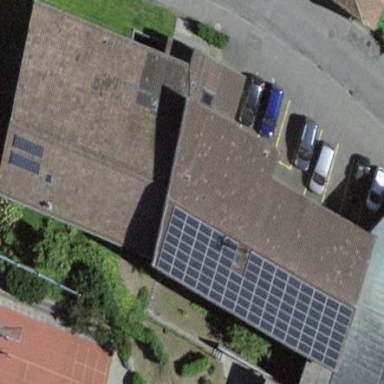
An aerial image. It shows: School building.